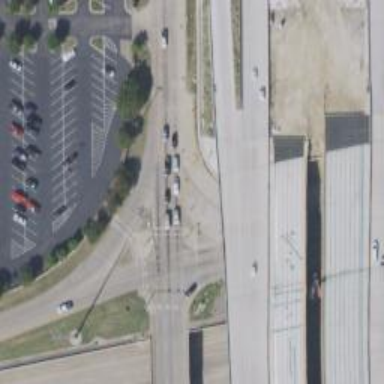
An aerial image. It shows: Secondary link road.